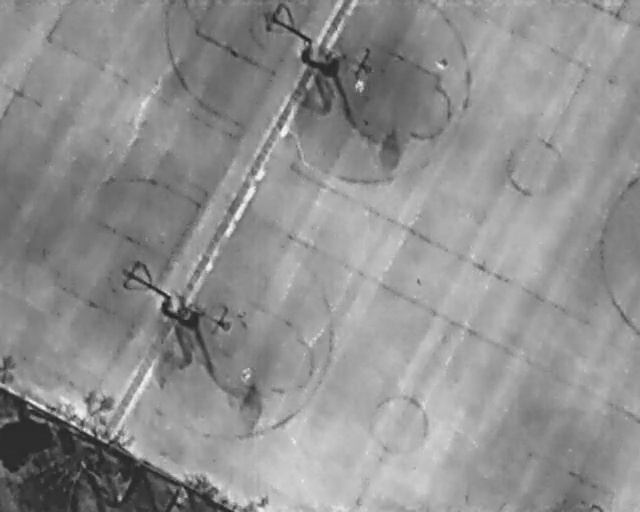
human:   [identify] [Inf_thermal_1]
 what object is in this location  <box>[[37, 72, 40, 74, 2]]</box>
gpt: <ref>1 medium person at the bottom</ref>